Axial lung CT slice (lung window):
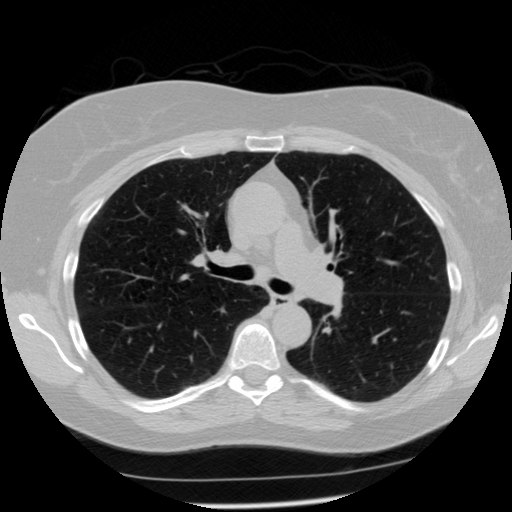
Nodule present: no